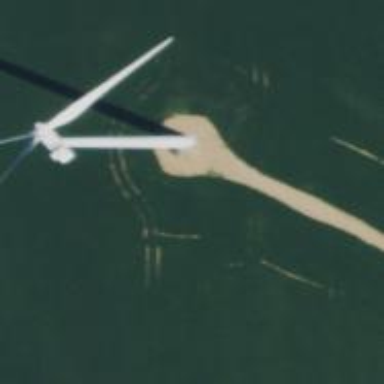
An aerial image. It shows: Wind generator powered by horizontal axis wind turbine.